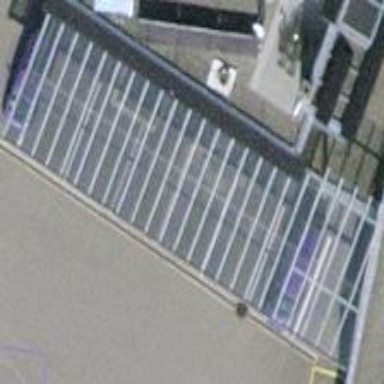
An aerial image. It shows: View of roof of building.